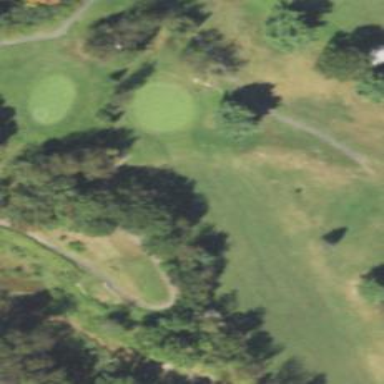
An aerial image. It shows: View of golf hole.